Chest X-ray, PA view. Patient: 74 years old, sex F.
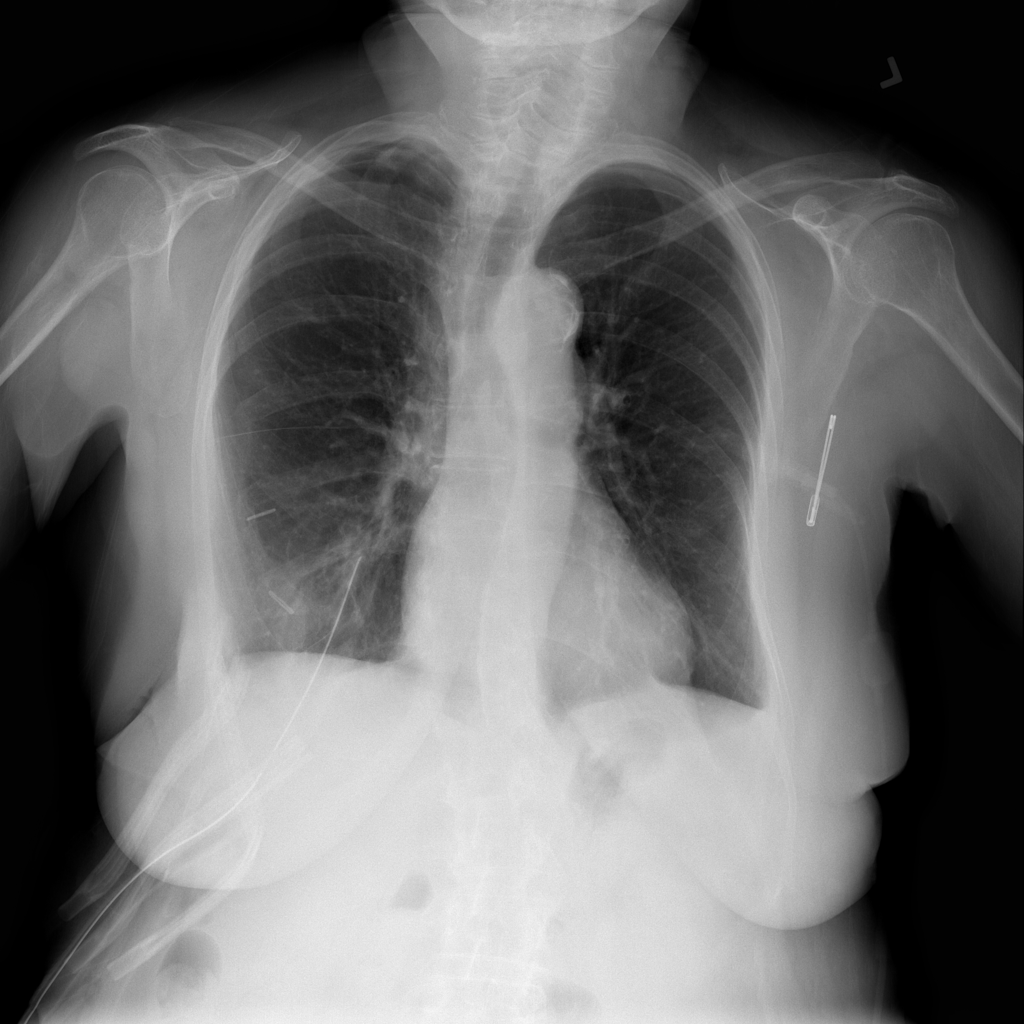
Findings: No Finding